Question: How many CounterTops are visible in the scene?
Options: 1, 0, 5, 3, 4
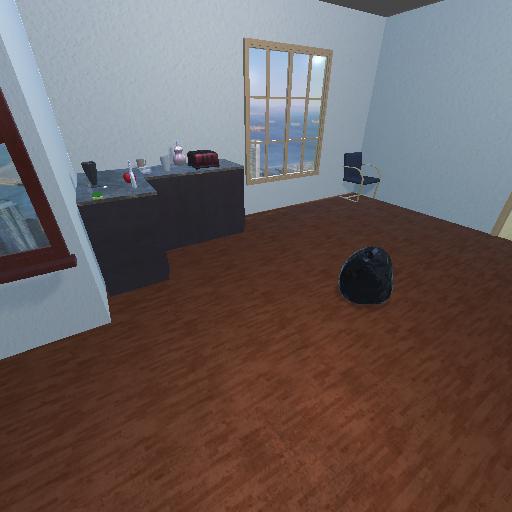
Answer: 1